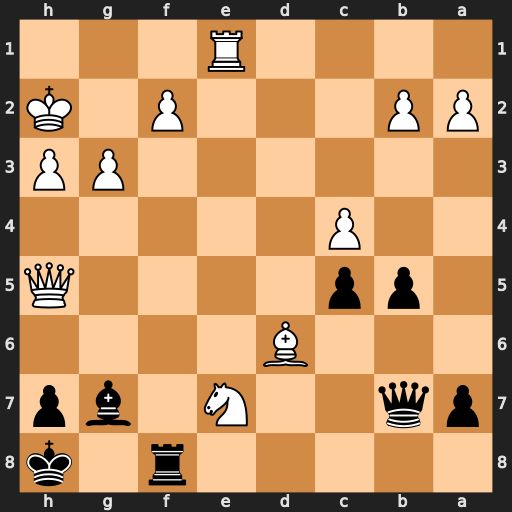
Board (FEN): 5r1k/pq2N1bp/3B4/1pp4Q/2P5/6PP/PP3P1K/4R3
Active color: b
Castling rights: -
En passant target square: -
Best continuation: Rxf2+ Kg1 Qg2#